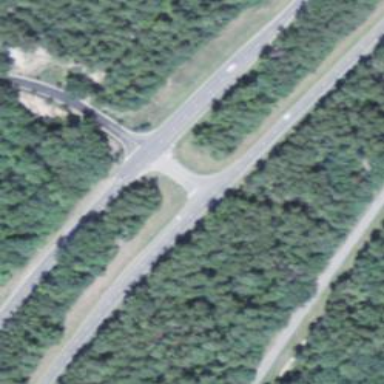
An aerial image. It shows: This image shows trunk highway that functions as expressway.